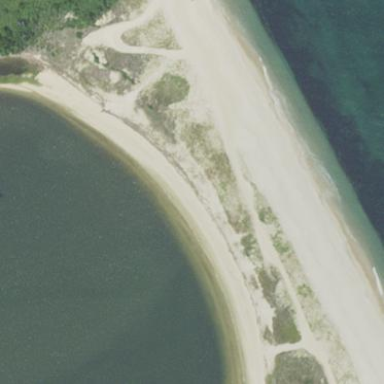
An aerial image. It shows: Beautiful beach with natural surroundings.